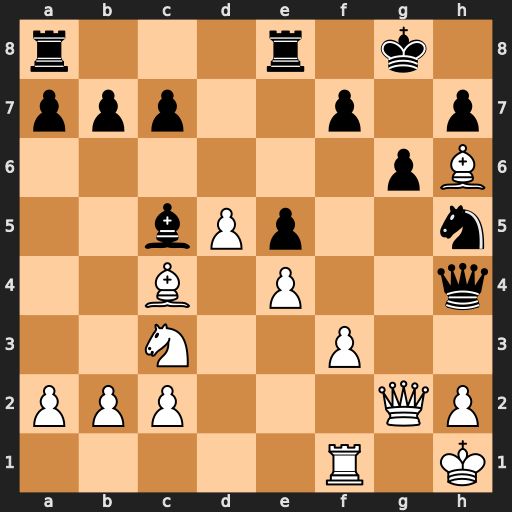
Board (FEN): r3r1k1/ppp2p1p/6pB/2bPp2n/2B1P2q/2N2P2/PPP3QP/5R1K
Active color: w
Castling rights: -
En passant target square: -
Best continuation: Bg5 Ng3+ Qxg3 Qxg3 hxg3